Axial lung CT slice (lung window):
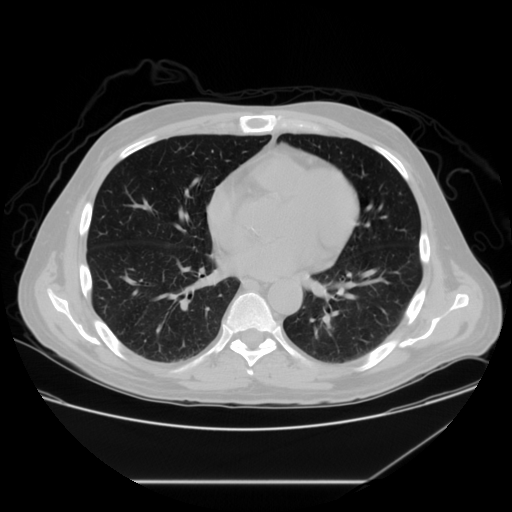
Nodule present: no